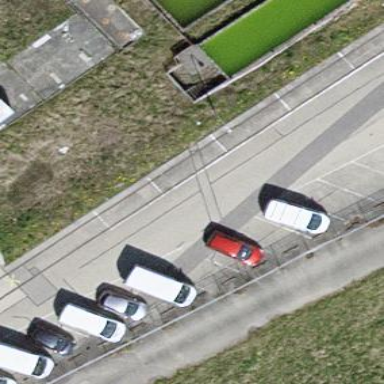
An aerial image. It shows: Parking area.